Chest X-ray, AP view. Patient: 59 years old, sex F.
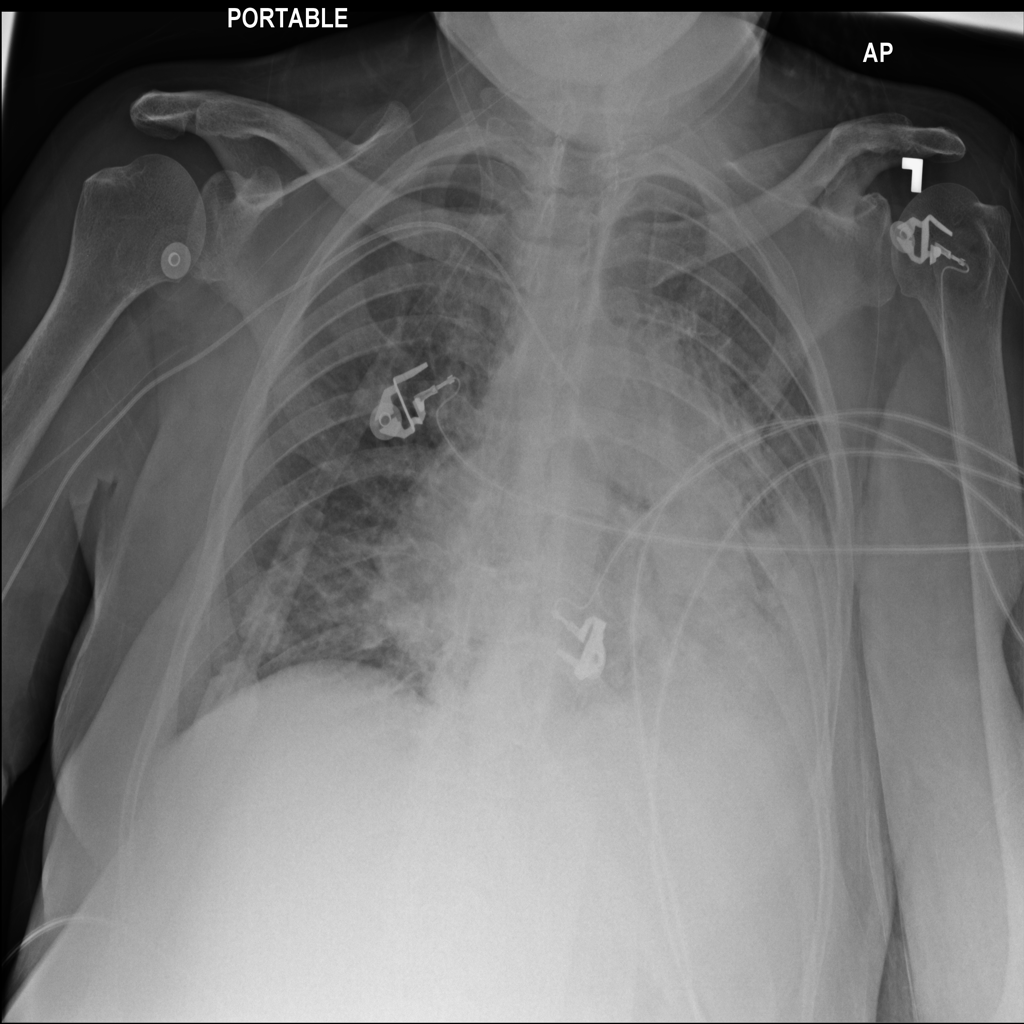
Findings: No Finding